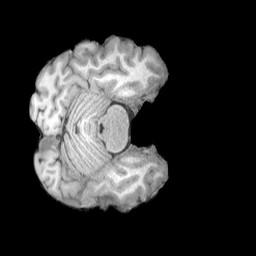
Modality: T1w
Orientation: axial
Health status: healthy